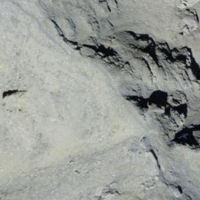
EUNIS habitat code: 48
Species observed at this site:
Saxifraga biflora
Phoenicurus ochruros
Saxifraga oppositifolia